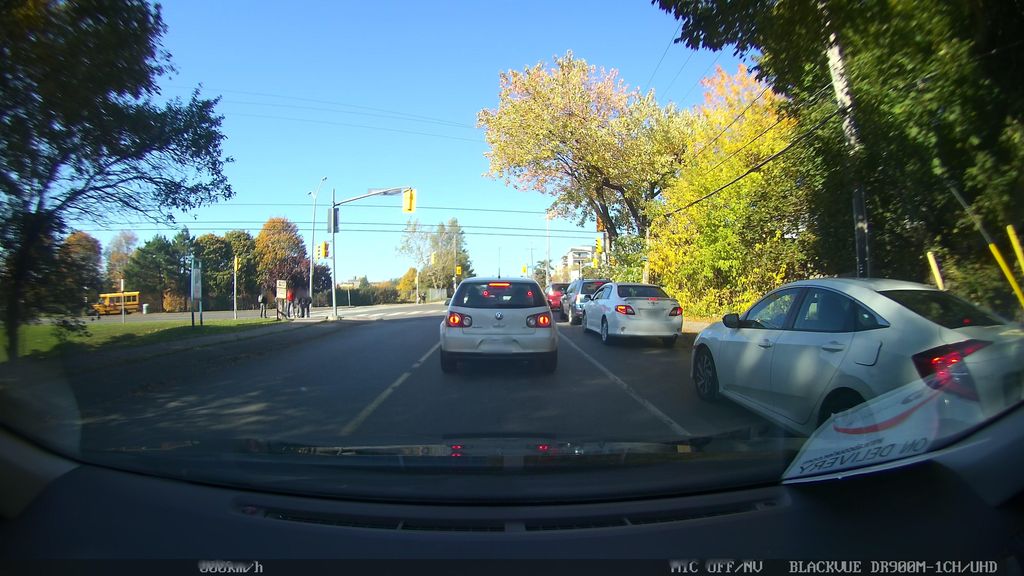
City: toronto